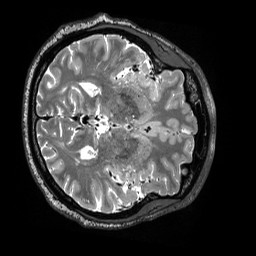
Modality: T2w
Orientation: axial
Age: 52
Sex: male
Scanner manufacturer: siemens
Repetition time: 3.2 s